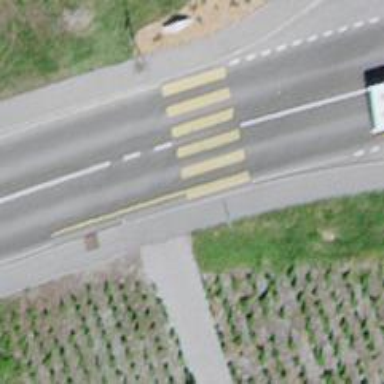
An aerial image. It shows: Uncontrolled zebra crossing on the road.